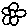
Label: flower